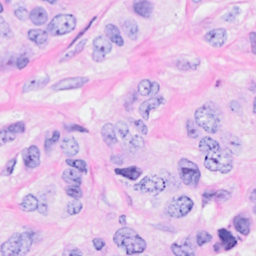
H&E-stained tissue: Breast